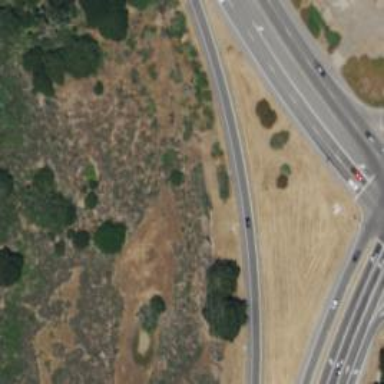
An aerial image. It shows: Asphalt trunk link road.